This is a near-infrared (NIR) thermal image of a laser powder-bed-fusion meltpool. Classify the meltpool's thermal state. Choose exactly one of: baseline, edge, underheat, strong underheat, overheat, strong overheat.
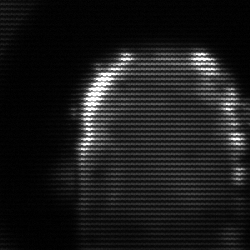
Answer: baseline